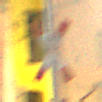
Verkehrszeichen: Andreaskreuz
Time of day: Night
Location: Outdoor (Urban)
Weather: PartlyCloudy
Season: NotSpecified
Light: Artificial